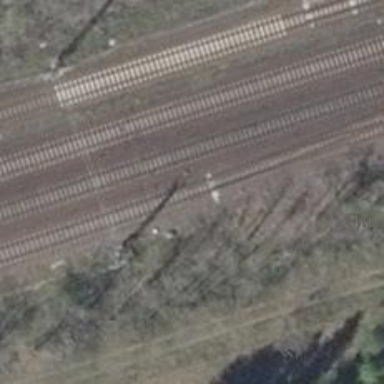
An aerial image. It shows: Railway switch.